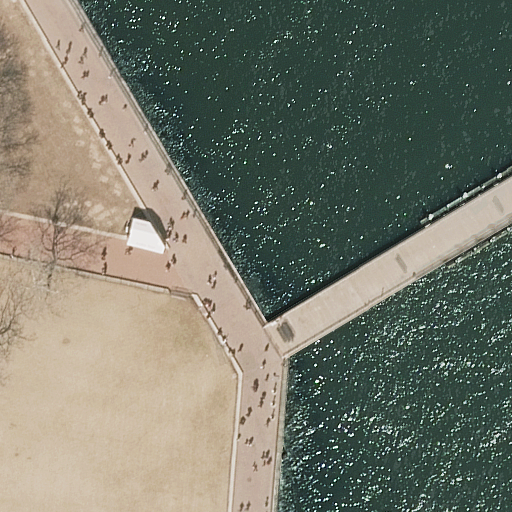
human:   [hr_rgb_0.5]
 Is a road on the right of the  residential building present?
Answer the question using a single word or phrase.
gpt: no

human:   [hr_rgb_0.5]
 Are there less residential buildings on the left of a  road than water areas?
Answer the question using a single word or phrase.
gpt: yes

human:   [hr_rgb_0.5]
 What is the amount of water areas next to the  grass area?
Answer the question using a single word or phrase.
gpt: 1

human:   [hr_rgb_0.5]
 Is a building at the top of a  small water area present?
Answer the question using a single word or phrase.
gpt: no

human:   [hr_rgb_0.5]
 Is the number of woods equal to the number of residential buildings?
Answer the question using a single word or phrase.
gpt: yes

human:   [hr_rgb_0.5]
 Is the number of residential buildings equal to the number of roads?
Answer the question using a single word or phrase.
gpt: no

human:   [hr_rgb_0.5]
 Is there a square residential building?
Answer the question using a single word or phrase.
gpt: no

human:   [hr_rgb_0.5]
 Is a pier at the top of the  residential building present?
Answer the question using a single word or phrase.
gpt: no

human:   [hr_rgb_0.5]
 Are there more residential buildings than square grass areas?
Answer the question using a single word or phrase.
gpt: yes

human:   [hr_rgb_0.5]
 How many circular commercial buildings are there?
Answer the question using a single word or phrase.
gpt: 0

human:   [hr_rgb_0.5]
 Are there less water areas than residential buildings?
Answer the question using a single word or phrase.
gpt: no

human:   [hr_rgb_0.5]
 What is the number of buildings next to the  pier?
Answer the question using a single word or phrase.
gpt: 1

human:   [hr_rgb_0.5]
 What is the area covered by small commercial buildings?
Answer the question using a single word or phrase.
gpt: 0m2

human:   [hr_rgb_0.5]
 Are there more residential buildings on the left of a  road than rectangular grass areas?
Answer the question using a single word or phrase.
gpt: no

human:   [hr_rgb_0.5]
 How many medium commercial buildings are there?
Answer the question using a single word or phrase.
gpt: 0

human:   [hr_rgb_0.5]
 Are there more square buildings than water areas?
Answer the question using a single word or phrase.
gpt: no

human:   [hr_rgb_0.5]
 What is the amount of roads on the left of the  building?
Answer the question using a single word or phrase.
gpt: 0

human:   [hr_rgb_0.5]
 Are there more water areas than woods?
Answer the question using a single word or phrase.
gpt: no

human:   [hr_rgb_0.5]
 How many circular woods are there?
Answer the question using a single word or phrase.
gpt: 0

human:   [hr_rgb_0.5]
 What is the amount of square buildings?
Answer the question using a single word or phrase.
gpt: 0

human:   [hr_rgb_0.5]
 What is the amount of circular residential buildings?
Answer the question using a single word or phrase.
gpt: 0

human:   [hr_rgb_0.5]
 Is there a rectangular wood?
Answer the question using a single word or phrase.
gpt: yes

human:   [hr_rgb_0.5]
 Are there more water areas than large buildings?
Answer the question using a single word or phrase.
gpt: yes

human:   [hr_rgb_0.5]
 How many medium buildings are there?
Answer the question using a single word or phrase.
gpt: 0

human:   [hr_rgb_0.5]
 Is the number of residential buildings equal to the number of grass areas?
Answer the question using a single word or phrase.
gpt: yes

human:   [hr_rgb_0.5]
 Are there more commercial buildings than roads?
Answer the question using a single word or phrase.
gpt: no

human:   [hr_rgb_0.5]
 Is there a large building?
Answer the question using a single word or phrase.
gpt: no

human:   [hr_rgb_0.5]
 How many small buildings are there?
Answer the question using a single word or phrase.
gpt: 1

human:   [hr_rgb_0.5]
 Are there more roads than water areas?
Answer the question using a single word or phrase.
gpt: yes

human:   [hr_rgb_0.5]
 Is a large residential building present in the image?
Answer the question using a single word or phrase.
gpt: no

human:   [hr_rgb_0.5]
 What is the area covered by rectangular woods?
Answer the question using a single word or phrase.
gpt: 11m2

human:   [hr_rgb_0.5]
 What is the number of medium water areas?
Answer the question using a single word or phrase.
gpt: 0

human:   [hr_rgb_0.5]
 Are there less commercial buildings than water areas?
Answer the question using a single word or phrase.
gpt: yes

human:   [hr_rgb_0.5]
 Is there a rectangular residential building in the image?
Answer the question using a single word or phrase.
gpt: yes

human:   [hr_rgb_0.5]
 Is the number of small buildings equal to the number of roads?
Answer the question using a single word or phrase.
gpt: no

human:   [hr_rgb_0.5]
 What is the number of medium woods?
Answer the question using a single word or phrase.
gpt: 0